Current action and preconditions to check: trajectory_clear

Your task: For each precondition in the list above, predict whether it will hold at this action.

Consider the current scene as observed from the mobile robot's camera, and analyze the predicted future states of all dynamic agents (e.g., people, animals, vehicles, or any moving entities) within the NEXT SECOND.

IMPORTANT: Only answer "very likely" if you are absolutely certain—based on strong, clear evidence—that a dynamic agent will violate the precondition in the predicted future state. Do NOT answer "very likely" for unlikely, ambiguous, or low-probability risks.

Ask yourself for each precondition: Is there a high probability, with clear and convincing evidence, that the predicted future states of any dynamic agent will interfere with the predicted future state of the currently executing action within the NEXT SECOND, causing that precondition to fail?

Assess the risk level based on these predictions. Use "likely" or "very likely" if motions create a clear risk of interference.

Use "neutral" or "improbable" if agents are nearby but their predicted paths are clearly diverging or non-conflicting.

Failure Risk Categories: "very improbable", "improbable", "neutral", "likely", "very likely"

Answer Format: Output ONLY the probability_of_failure value from these categories: "very improbable", "improbable", "neutral", "likely", "very likely"

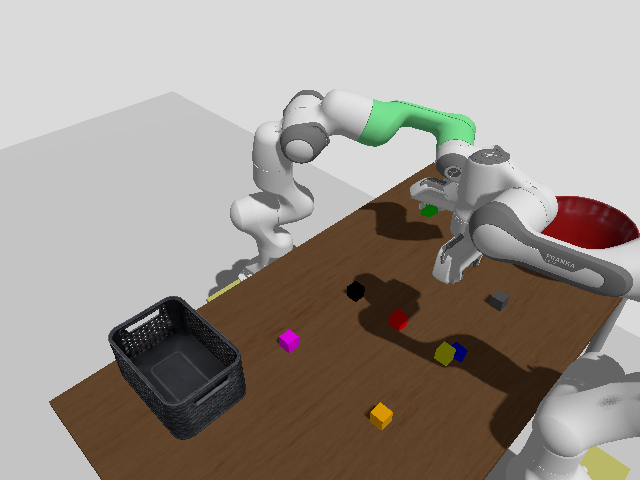

Answer: very improbable